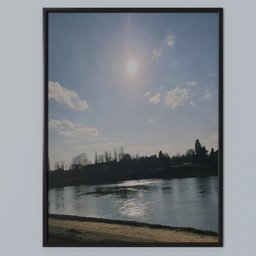
Label: decoration